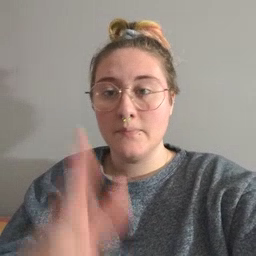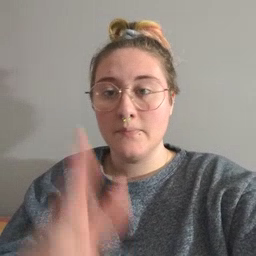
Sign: pencil